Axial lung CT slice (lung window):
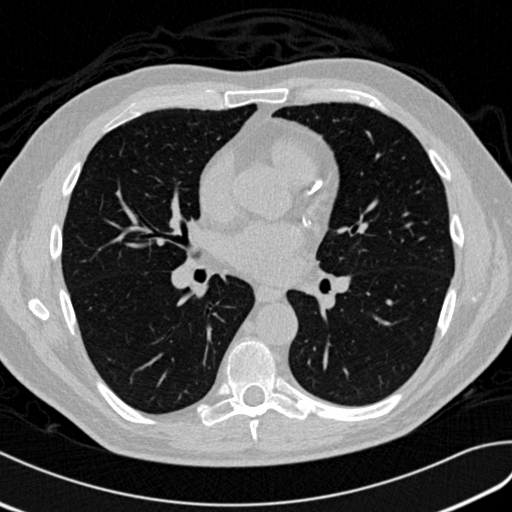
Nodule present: no